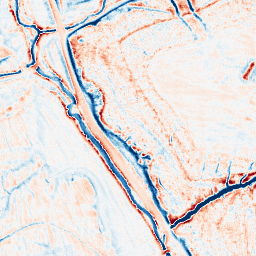
Category: edge_preserving
Decomposition family: anisotropic_diffusion
Decomposition parameters: iterations: 20
kappa: 10
gamma: 0.2
Upsampling method: fft_zeropad
Upsampling parameters: scale: 2
Upsampling scale: 2